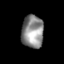
Tissue: skin
Cell type: Epithelial cells
Senescence score: 0.2531
Nuclear area (px): 700
Mean DAPI intensity: 140.861